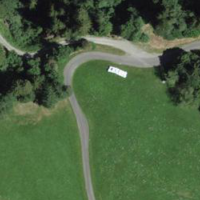
EUNIS habitat code: 44
Species observed at this site:
Saxifraga rotundifolia